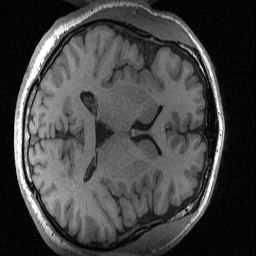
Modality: T1w
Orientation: axial